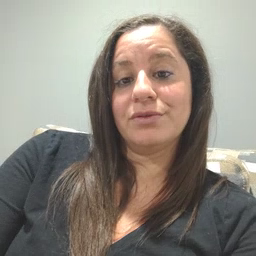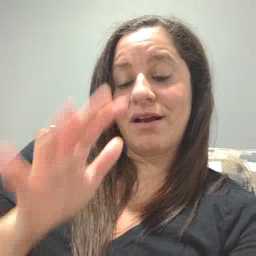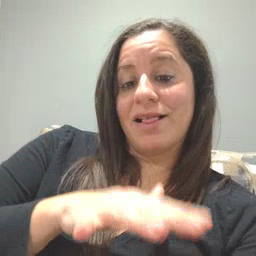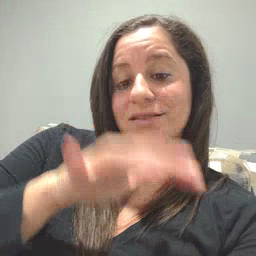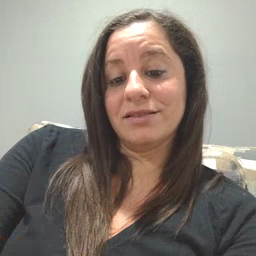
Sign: alligator